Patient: sex F, age 68
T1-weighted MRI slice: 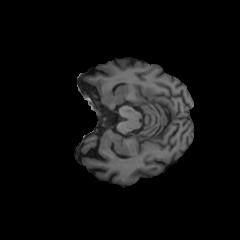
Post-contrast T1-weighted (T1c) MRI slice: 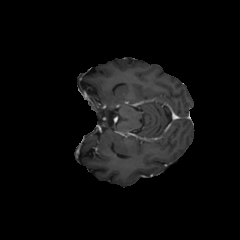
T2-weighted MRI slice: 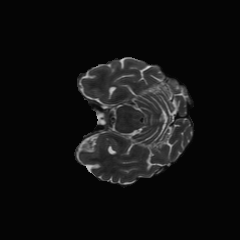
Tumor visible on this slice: no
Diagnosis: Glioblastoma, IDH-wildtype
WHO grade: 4